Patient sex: M
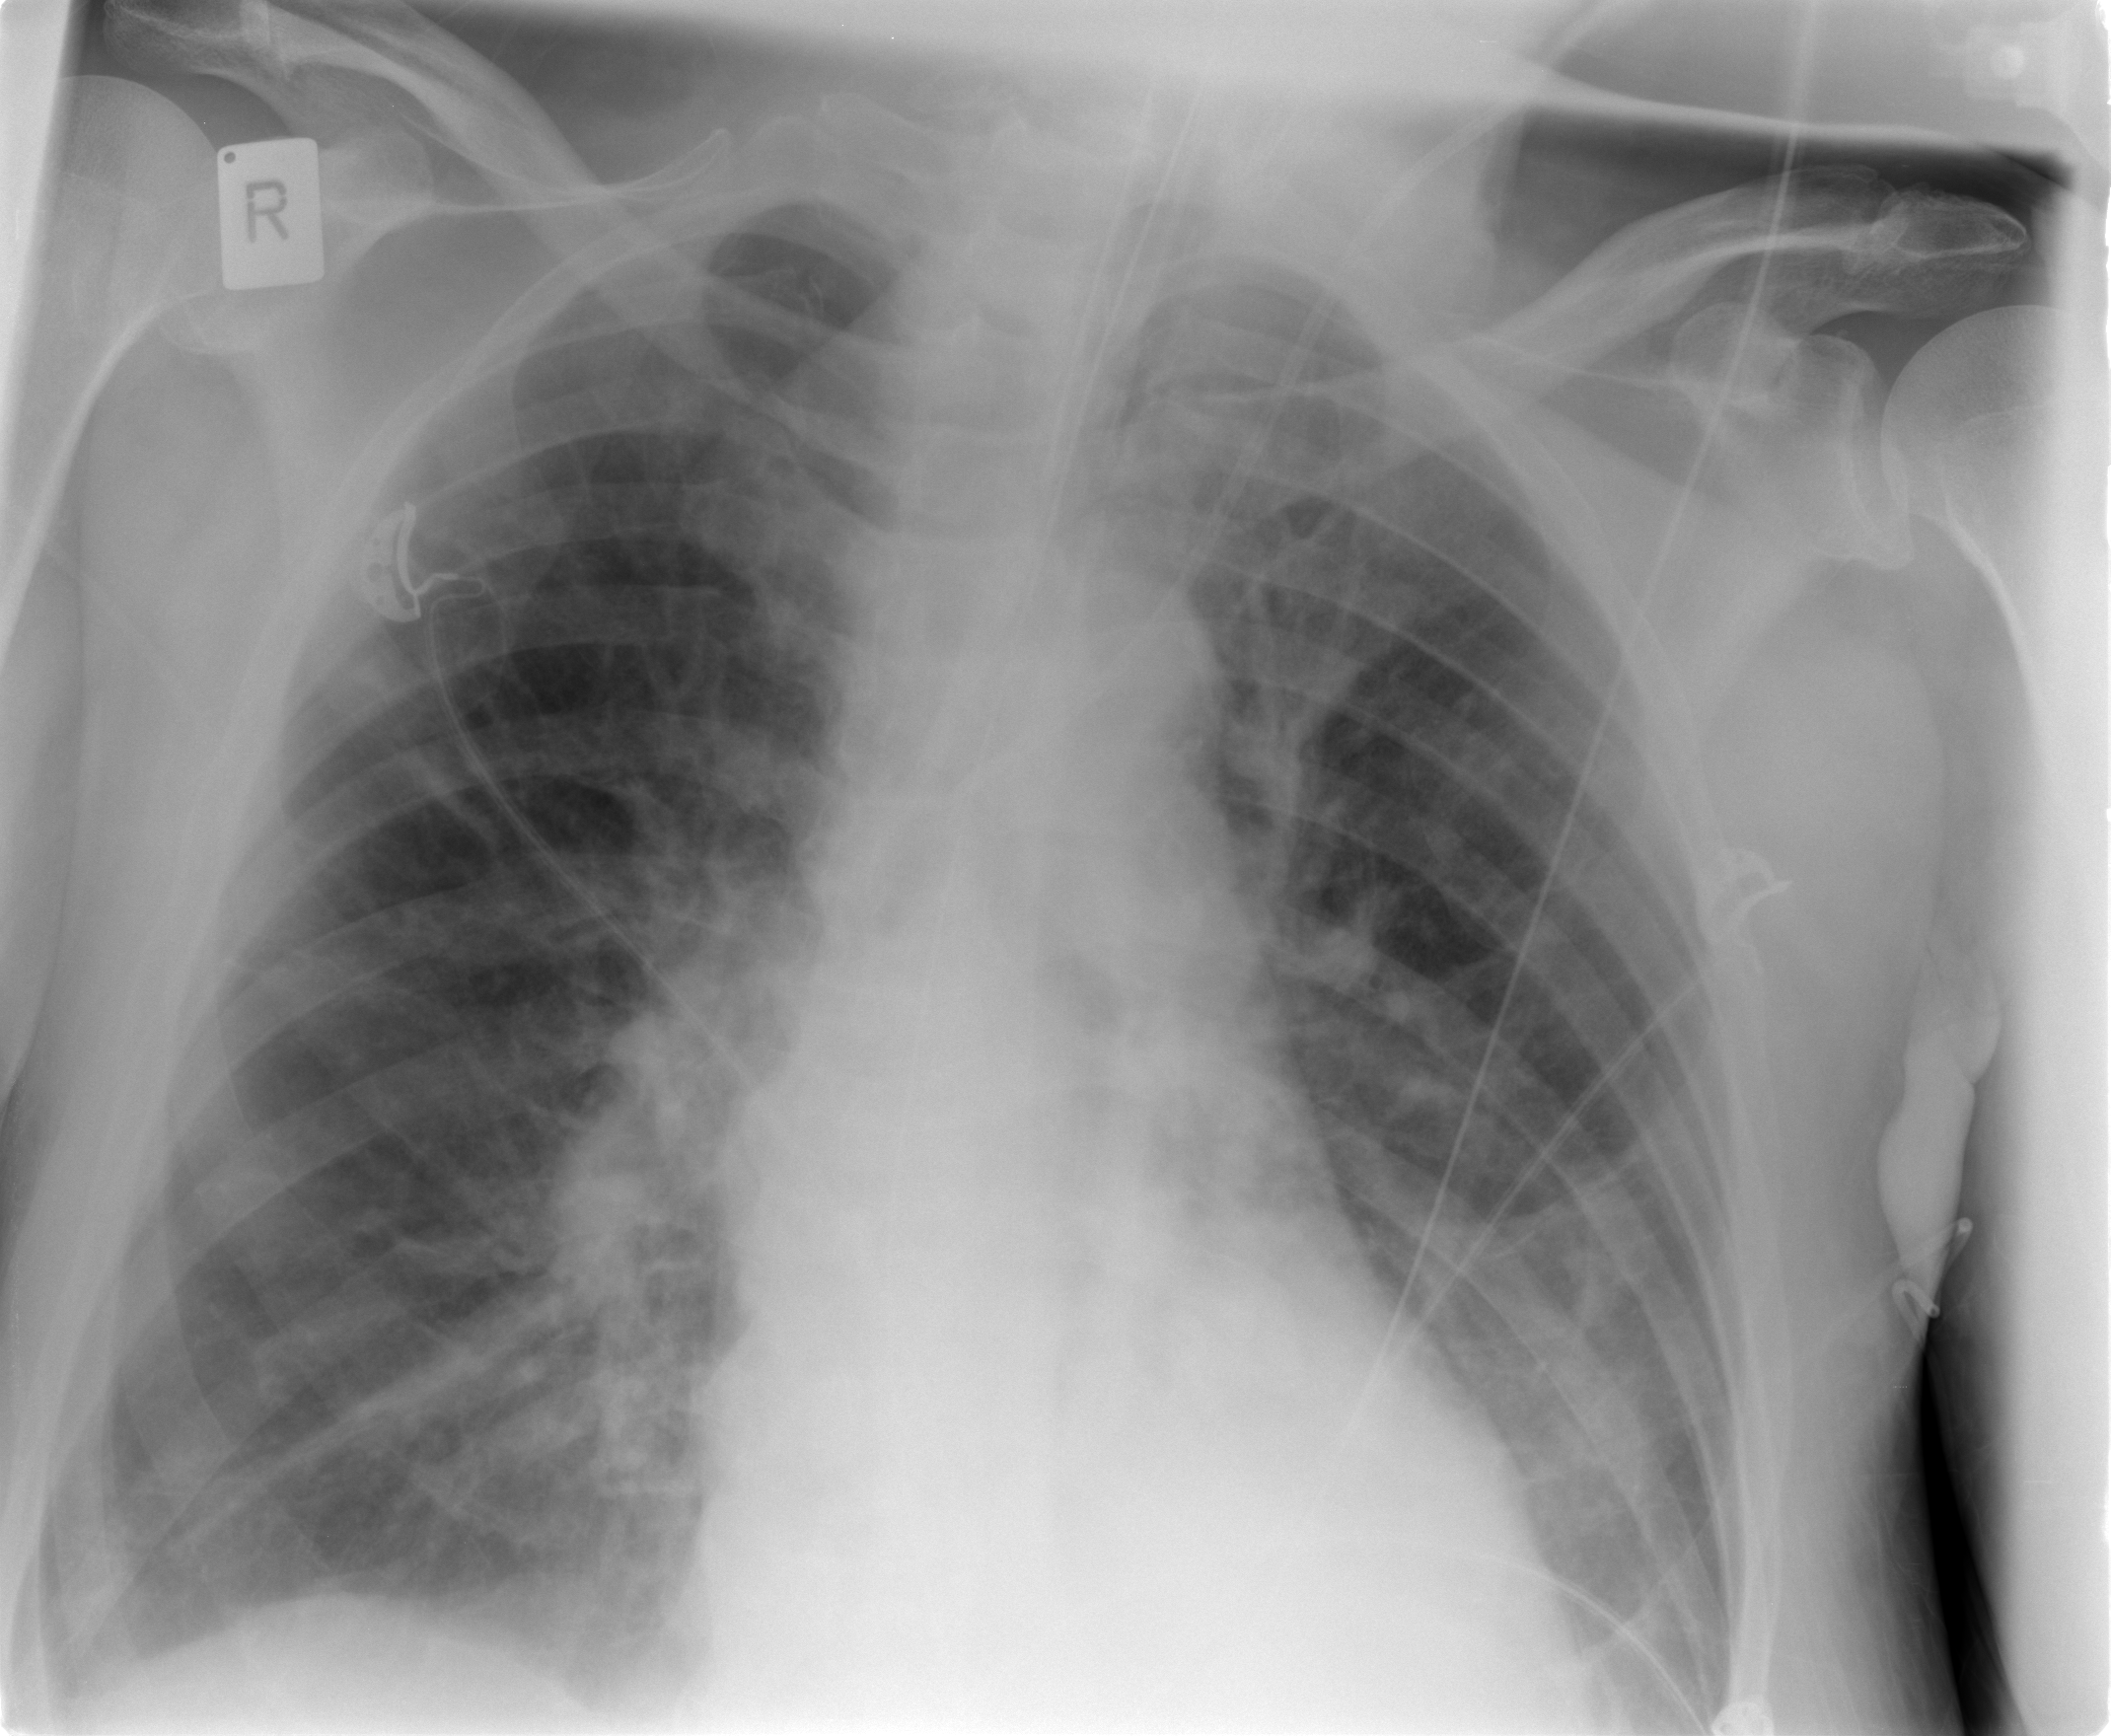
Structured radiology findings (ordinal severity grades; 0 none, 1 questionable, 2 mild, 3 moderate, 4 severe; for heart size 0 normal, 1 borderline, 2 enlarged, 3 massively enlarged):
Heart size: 1
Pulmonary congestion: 2
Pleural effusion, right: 1
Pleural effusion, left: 1
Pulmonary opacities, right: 2
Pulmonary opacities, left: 2
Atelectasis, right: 2
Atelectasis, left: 2